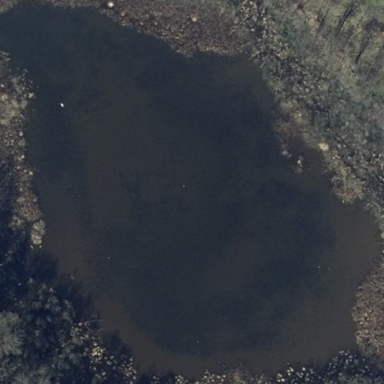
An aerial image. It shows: Peaceful pond surrounded by nature.